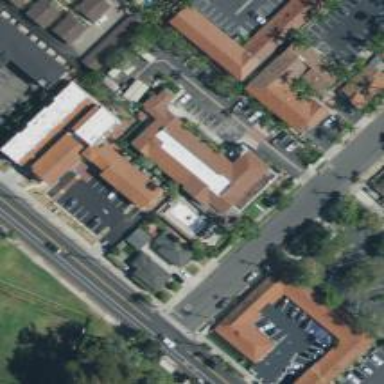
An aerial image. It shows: Motel building.